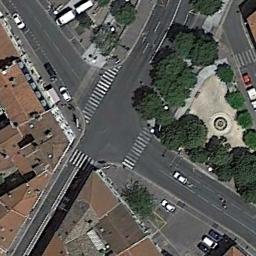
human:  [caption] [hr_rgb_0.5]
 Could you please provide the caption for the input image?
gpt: An intersection with normal traffic is between a residential area and a square .

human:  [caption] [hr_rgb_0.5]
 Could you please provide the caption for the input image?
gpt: There are several moving vehicles on the slanted intersection of the intersection, And there are many buildings and some trees around the intersection .

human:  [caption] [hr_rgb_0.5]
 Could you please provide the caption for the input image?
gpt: There is traffic on the right side of the intersection .

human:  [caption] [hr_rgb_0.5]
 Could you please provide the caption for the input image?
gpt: There are many buildings beside the intersection .

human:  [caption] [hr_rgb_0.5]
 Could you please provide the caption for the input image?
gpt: There are some brown buildings and green trees beside the intersection .